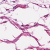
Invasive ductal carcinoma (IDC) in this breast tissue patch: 0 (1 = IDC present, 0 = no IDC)